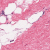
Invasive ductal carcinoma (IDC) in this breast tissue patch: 0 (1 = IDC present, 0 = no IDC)